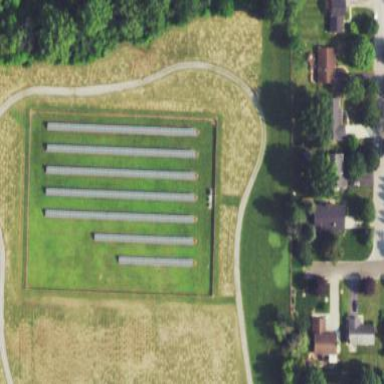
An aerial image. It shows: Solar power plant with photovoltaic technology generating electricity.